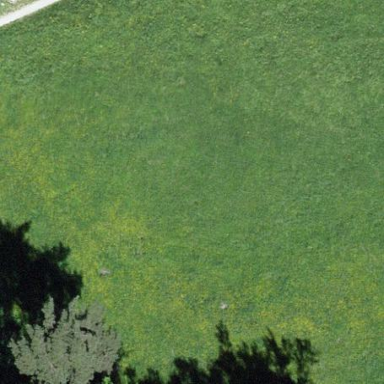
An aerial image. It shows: Beautiful meadow.